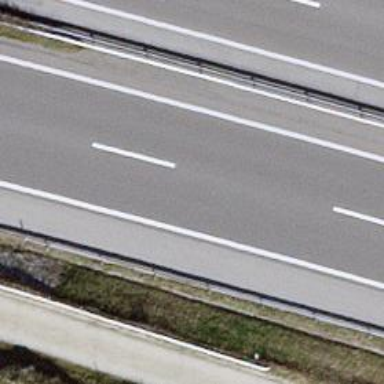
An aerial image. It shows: Motorway.